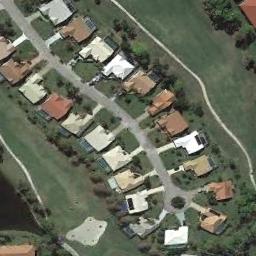
Label: residential